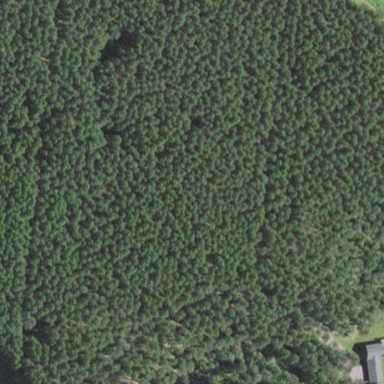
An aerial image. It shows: Plantation of evergreen needle-leaved trees in forest area.